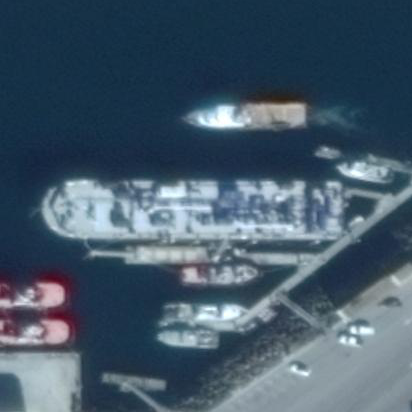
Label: civil